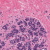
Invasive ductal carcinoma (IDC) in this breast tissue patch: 0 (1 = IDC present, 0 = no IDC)